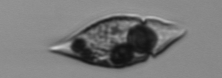
Label: Amphidinium